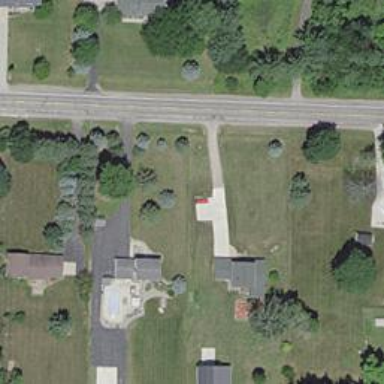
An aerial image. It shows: Driveway.